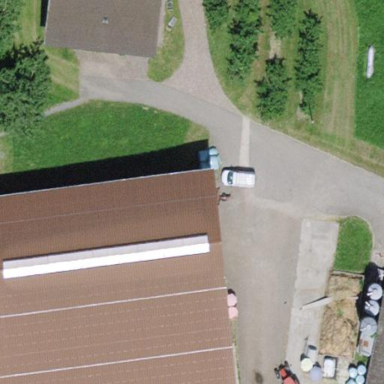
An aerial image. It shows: Farmyard area.